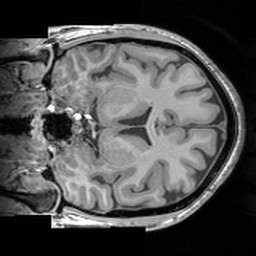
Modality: T1w
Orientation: coronal
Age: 26
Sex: female
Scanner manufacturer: siemens
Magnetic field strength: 3 T
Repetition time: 1.63 s
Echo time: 0.00311 s